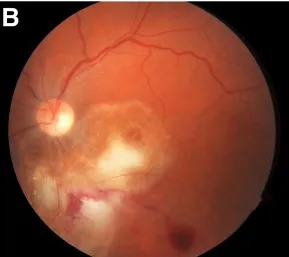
Left eye.
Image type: ophthalmic_imaging (fundus_photograph)